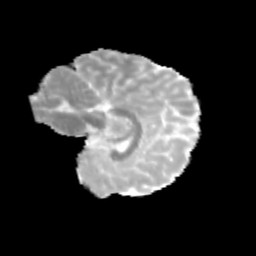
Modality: MD
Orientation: sagittal
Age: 13
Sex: male
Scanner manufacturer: siemens
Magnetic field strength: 3 T
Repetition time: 3.8 s
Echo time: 0.07 s